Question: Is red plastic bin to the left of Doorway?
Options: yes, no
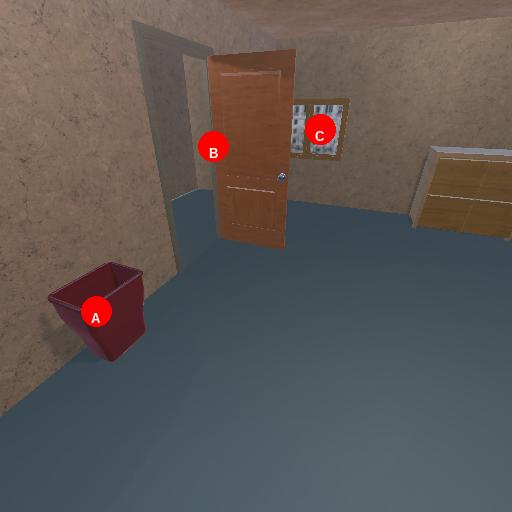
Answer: yes